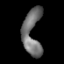
Tissue: prostate
Cell type: Myeloid cells
Senescence score: 0.2993
Nuclear area (px): 775
Mean DAPI intensity: 112.317